Question: I have a windows forms, i have placed an image on it, and the image is not rectangular, so white space lefts with it, because windows form is either square or rectangular, but image is not, i want panel should be only image, rest of the space should not be visible, i am attaching an image to describe further.
Thanks
Atif
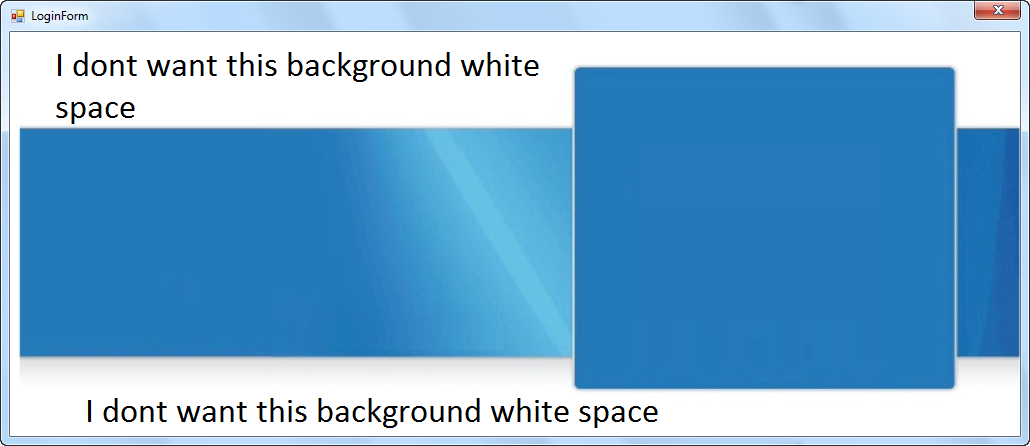
Answer: as I understand it you want your form to be invisible?
that isn't supported well in winforms and you should consider moving to WPF.
however theres this example:
<URL>
create a splash screen as the writer advices.